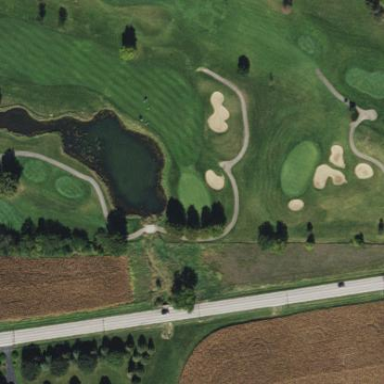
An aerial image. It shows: Well-maintained grassy golf fairway for the sport of golf.